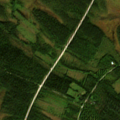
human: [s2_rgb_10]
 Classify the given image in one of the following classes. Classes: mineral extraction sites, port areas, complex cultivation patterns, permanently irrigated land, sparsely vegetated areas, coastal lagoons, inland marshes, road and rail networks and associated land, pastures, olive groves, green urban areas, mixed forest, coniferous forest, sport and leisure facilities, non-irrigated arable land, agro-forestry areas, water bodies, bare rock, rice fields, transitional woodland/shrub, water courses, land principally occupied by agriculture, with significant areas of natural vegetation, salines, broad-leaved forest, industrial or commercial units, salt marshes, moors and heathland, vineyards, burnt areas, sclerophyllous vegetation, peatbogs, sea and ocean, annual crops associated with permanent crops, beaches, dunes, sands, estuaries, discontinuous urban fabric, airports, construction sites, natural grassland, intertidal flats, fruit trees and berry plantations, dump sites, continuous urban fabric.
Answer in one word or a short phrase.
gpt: coniferous forest, peatbogs